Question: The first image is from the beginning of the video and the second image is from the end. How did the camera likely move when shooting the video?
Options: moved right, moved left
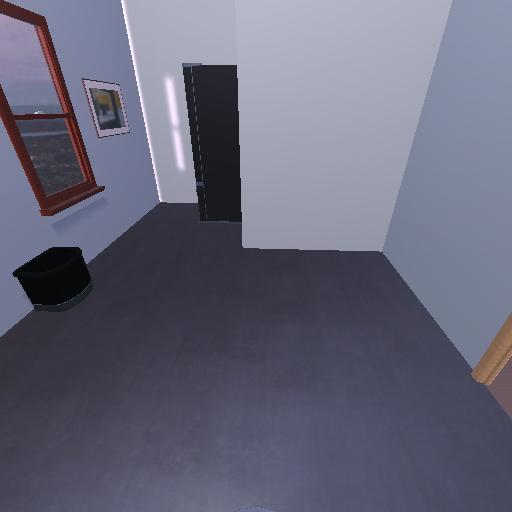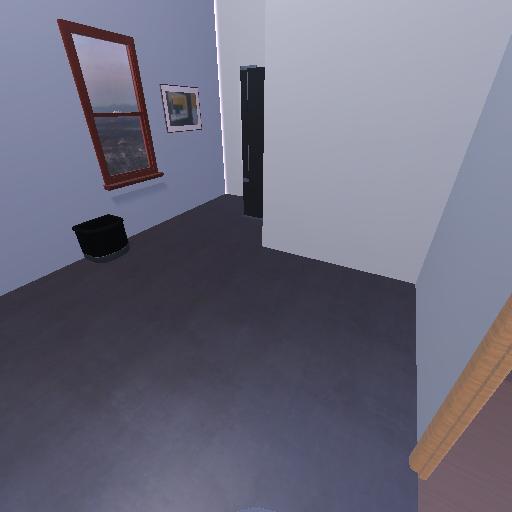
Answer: moved right